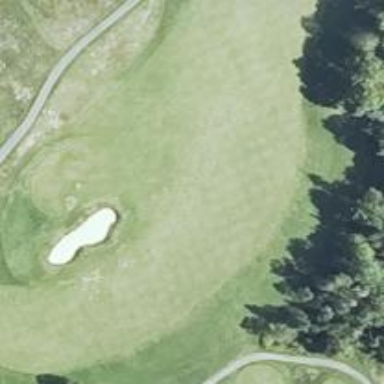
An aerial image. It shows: View of golf hole.